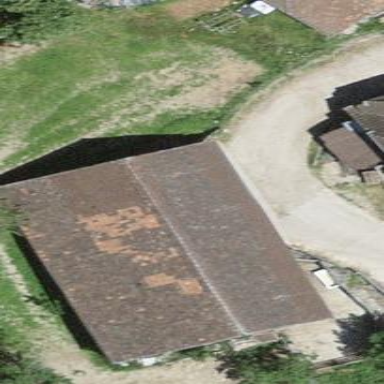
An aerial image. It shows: Barn.